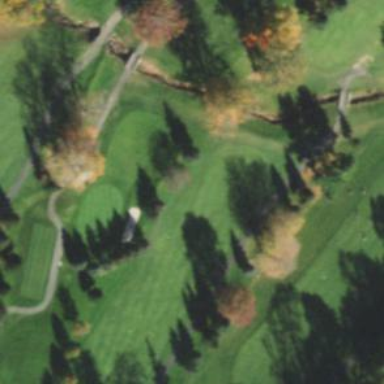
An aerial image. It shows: Service road designated as golf cart path.